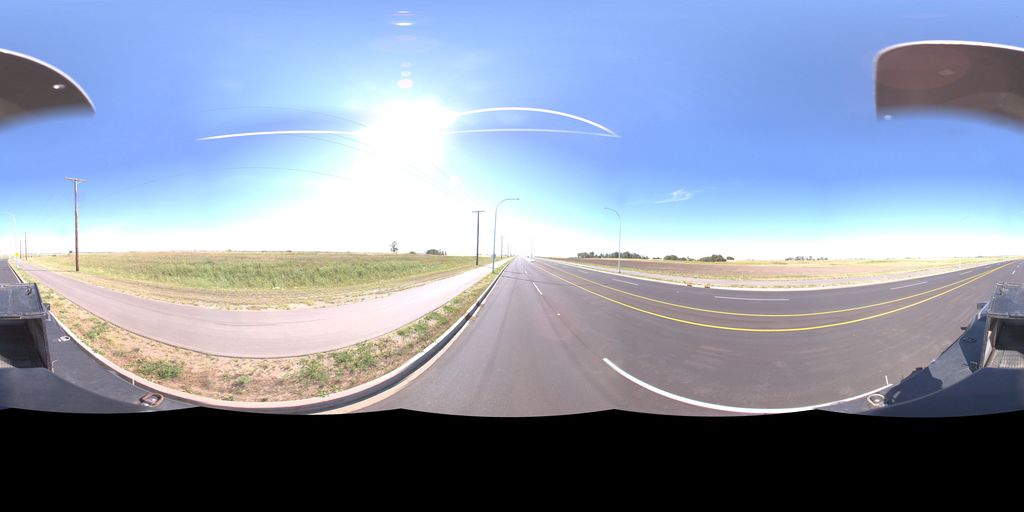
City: saskatoon